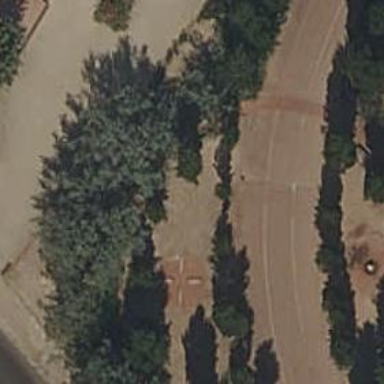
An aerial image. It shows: Bicycle parking area with anchor points.